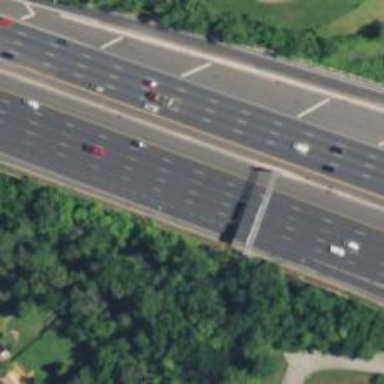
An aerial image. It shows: Asphalt motorway.